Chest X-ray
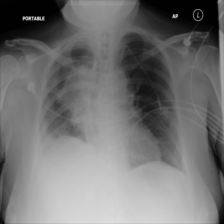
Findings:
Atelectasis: negative
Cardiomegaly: negative
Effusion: positive
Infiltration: positive
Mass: positive
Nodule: negative
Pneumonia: negative
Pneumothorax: negative
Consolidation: negative
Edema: negative
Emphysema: negative
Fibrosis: negative
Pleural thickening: positive
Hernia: negative